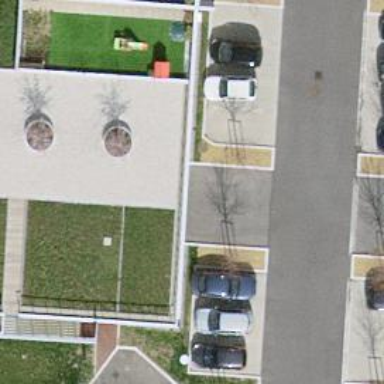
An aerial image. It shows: Entrance to parking area with garage boxes.